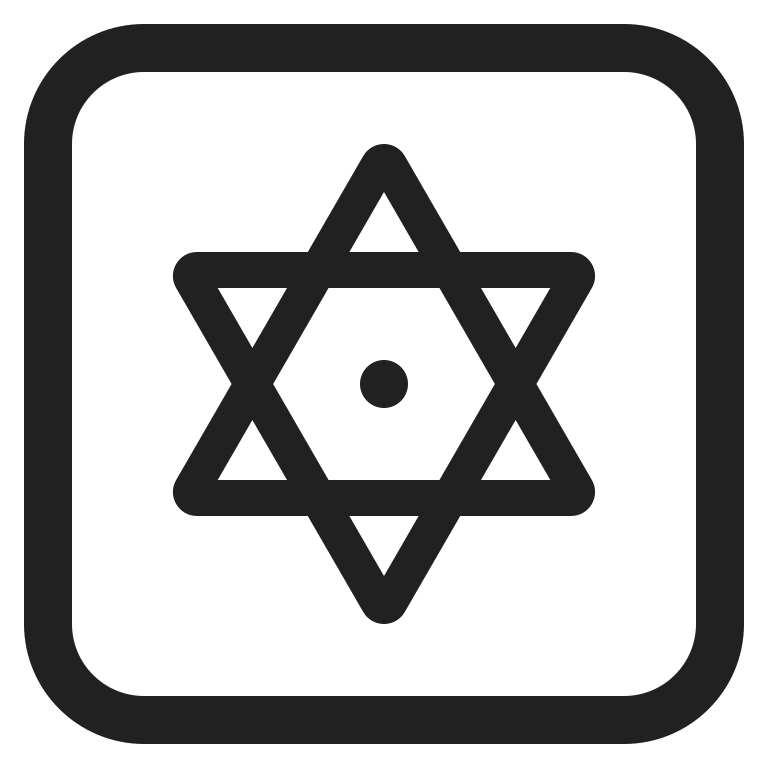
dotted six pointed star high contrast